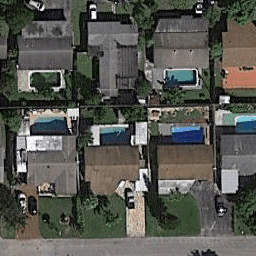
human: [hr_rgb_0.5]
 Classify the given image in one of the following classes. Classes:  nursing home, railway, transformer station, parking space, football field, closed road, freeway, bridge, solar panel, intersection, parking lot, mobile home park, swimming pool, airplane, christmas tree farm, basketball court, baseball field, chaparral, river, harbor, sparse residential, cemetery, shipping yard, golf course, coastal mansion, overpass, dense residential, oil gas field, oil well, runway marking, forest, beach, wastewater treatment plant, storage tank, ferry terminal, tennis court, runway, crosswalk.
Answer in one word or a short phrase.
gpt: dense residential